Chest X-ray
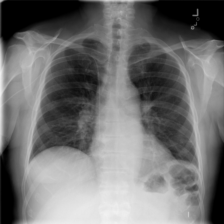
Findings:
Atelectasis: negative
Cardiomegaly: negative
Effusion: negative
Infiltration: negative
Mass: negative
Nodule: negative
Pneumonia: negative
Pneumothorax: negative
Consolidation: negative
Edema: negative
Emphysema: negative
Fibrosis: negative
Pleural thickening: negative
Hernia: negative